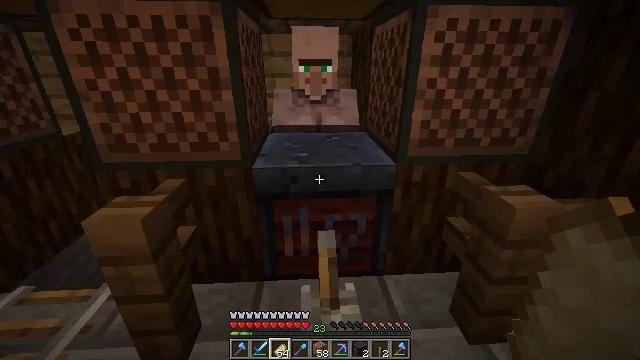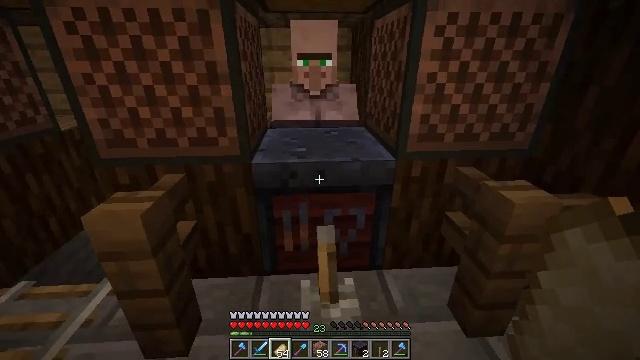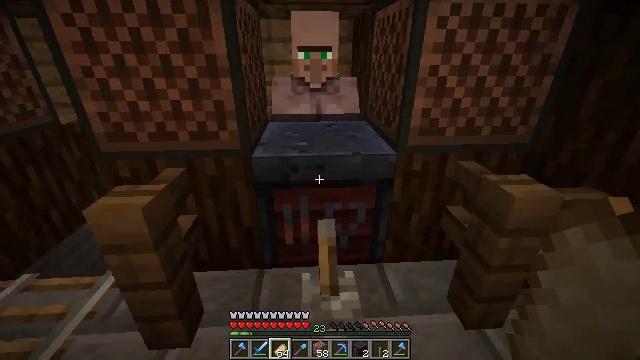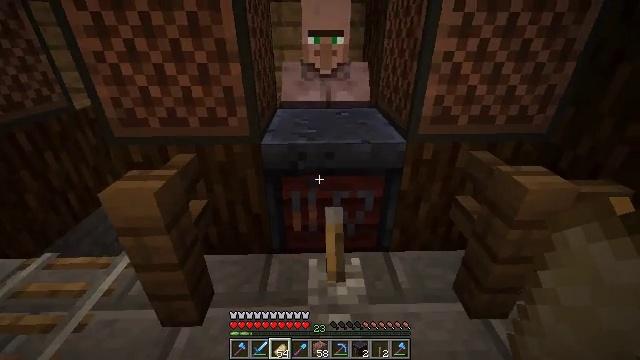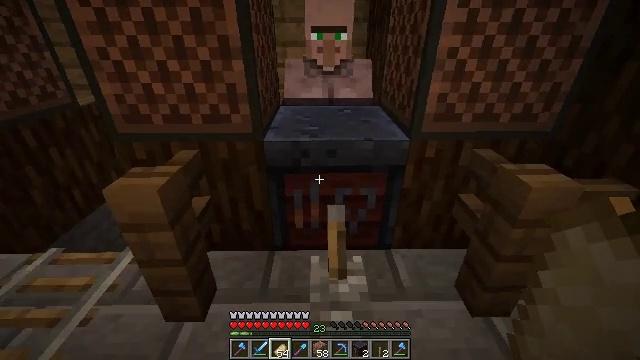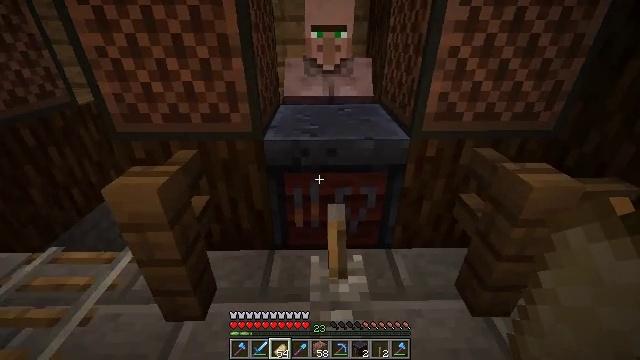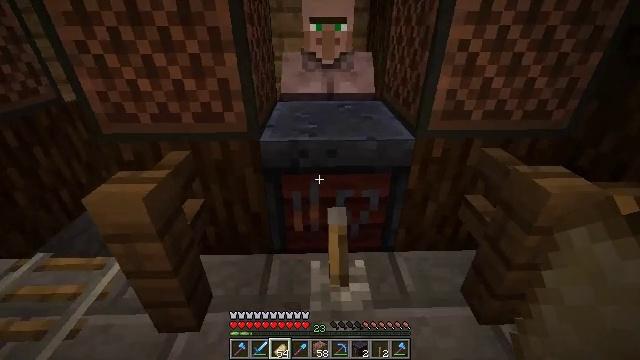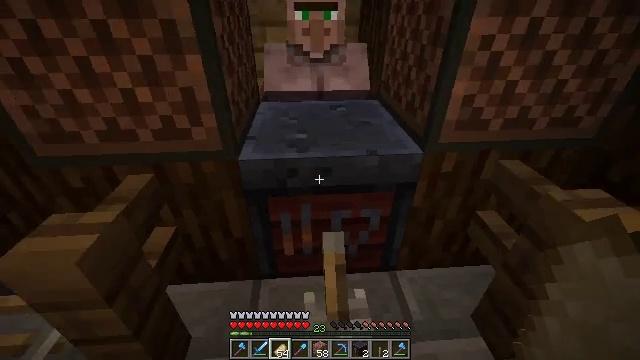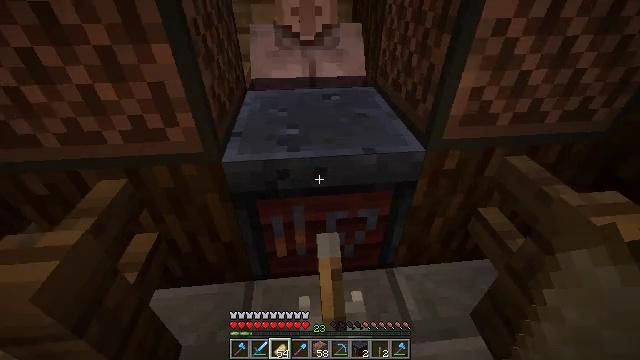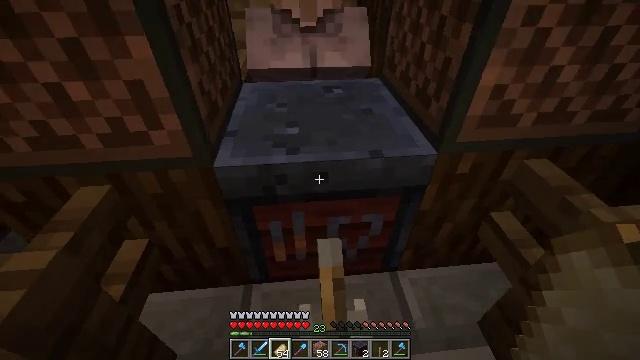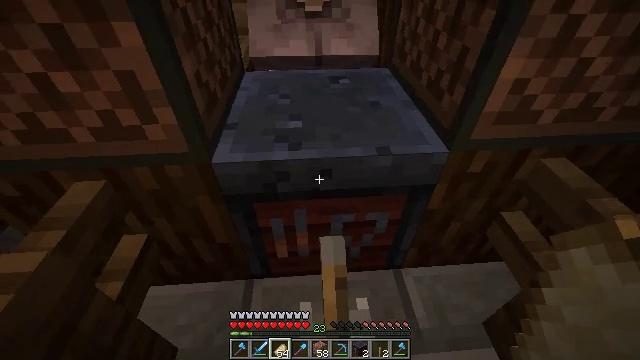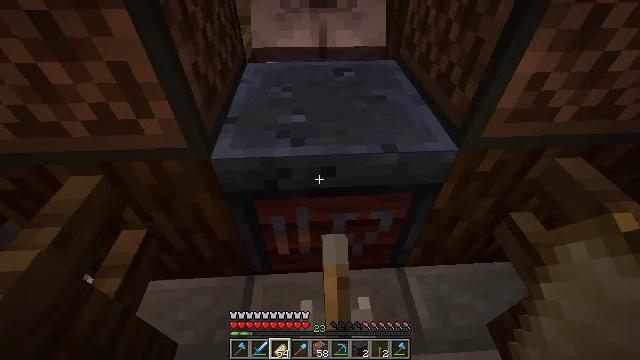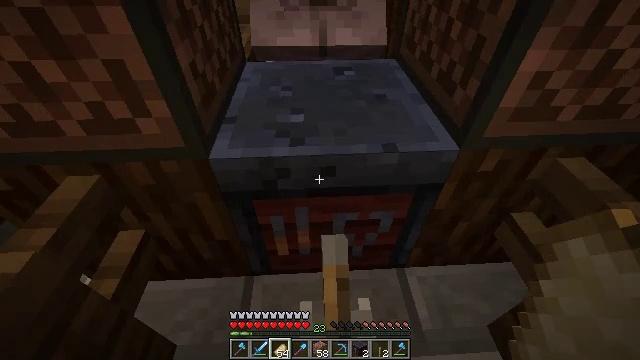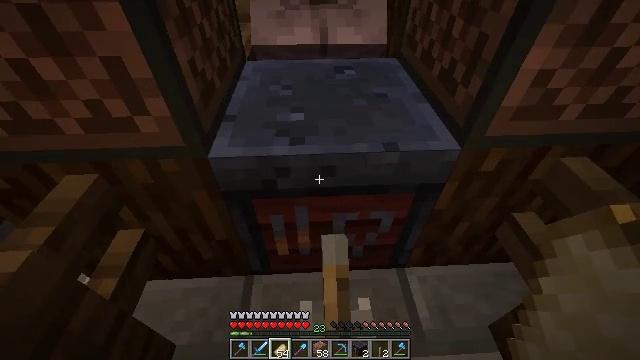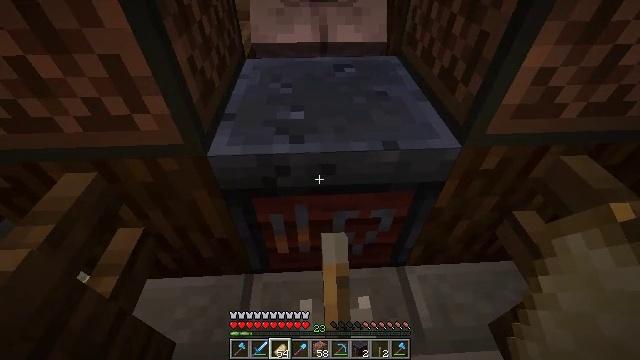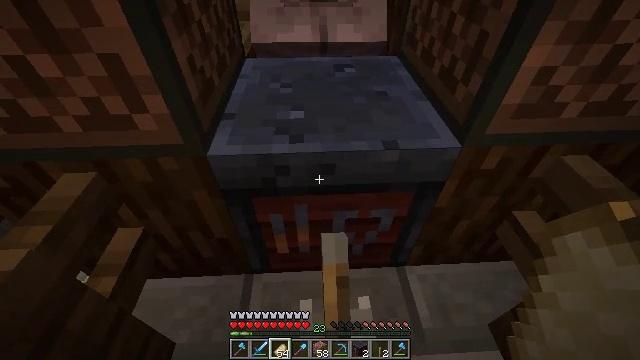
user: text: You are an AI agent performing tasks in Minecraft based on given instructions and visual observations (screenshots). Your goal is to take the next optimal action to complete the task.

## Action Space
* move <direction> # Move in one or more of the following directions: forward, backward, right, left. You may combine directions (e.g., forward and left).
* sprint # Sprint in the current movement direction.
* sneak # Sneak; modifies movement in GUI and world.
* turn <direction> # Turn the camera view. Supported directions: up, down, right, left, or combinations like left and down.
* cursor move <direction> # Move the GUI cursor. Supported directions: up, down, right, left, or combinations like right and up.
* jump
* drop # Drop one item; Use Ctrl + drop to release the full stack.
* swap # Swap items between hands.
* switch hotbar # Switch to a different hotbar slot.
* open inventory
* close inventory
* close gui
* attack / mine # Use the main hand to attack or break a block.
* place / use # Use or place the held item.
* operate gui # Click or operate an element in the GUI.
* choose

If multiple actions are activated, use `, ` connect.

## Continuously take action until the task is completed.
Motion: motion action
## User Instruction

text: Retrieve the smithing table you placed.
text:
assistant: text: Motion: turn down
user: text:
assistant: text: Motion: turn down
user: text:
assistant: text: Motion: turn left and down
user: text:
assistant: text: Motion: no_op
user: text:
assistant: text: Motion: move forward
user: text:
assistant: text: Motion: move forward, turn down
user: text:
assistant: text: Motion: move forward, turn right and down
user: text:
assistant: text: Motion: move forward, turn right and down
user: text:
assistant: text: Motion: turn down
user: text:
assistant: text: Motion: turn left and down
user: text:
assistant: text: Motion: turn left and down
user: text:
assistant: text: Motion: no_op
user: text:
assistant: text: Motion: no_op
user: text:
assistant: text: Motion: no_op
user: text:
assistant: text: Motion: no_op
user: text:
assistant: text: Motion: no_op
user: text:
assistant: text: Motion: no_op
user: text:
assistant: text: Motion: no_op
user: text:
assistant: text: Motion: no_op
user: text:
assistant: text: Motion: no_op
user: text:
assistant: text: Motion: no_op
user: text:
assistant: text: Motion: no_op
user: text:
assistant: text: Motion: no_op
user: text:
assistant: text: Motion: no_op
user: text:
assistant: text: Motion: no_op
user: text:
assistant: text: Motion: no_op
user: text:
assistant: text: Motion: no_op
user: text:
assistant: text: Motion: no_op
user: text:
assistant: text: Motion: no_op
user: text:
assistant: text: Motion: no_op